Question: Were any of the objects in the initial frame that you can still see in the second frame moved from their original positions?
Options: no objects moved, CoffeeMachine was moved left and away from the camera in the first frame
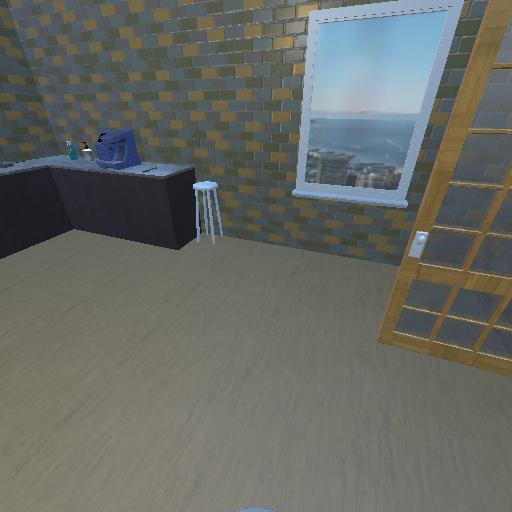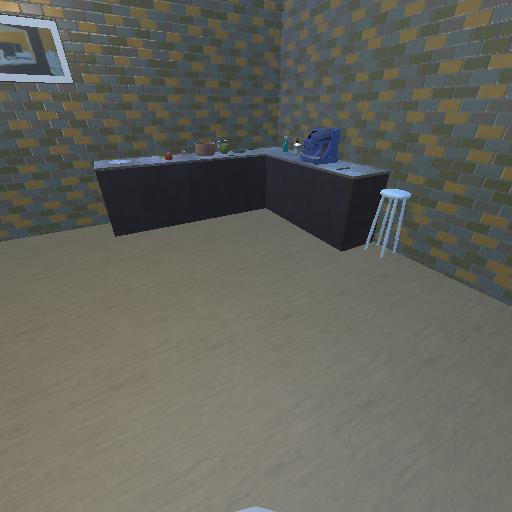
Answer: no objects moved